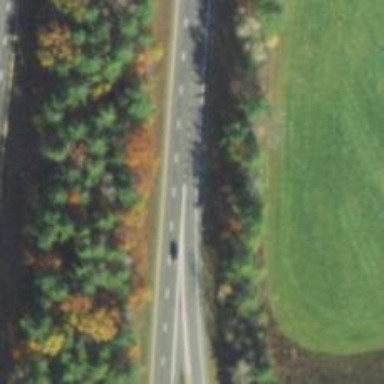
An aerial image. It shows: Asphalt motorway link.